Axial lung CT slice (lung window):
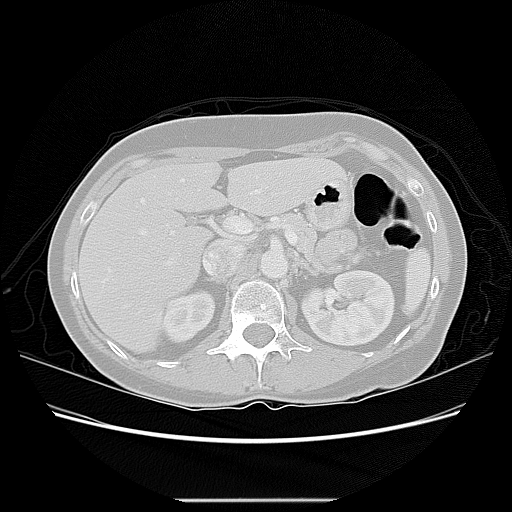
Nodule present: no